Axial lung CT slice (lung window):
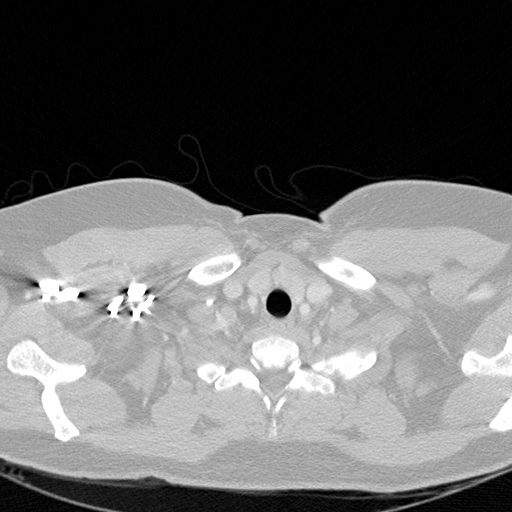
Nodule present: no